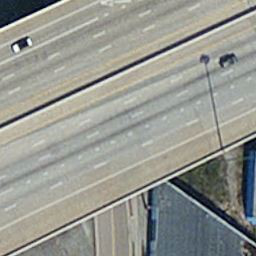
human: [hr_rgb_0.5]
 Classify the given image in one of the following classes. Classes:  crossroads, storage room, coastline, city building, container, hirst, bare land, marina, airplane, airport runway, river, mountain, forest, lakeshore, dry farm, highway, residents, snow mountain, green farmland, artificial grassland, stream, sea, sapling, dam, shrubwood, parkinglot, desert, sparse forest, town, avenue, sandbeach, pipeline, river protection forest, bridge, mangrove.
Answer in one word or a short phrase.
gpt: highway